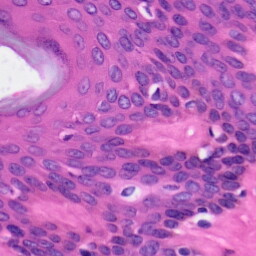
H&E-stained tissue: Skin